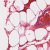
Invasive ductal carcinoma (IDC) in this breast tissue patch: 0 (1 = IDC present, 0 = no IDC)